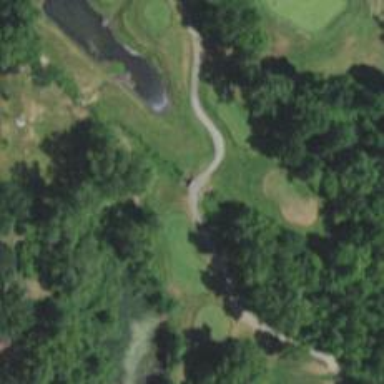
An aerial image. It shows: Path bridge over golf course.